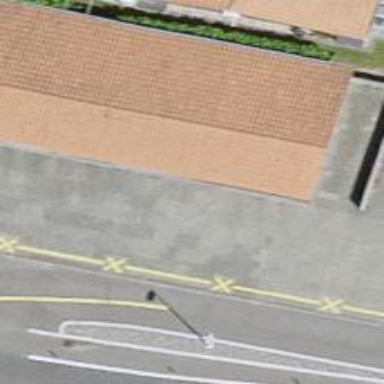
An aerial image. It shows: View of roof of building.